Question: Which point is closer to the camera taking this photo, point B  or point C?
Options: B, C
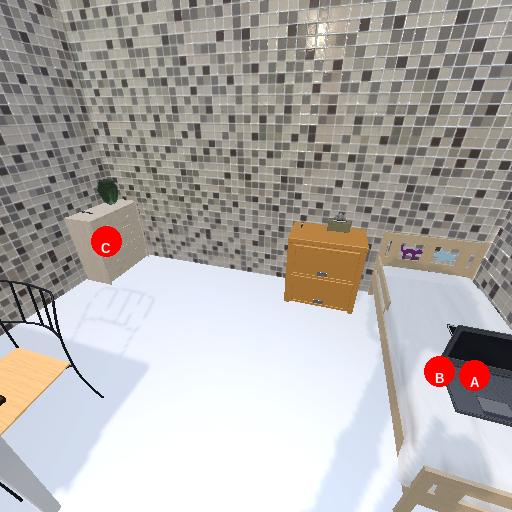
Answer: B